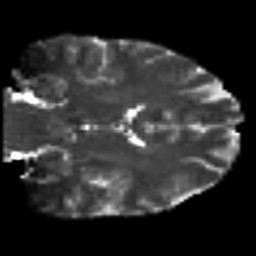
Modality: T2w
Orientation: coronal
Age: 23
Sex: male
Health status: healthy
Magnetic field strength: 3 T
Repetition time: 8.4 s
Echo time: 0.0926 s